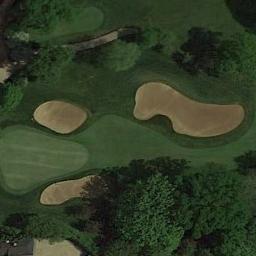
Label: golf_course